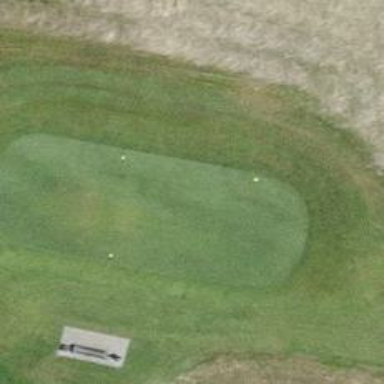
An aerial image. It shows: Golf tee.